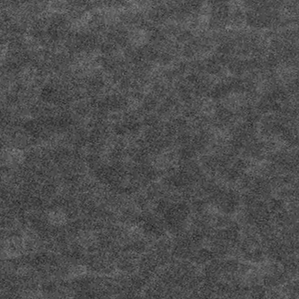
Label: frost